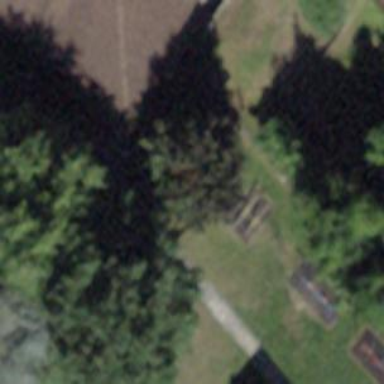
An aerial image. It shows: Gate.